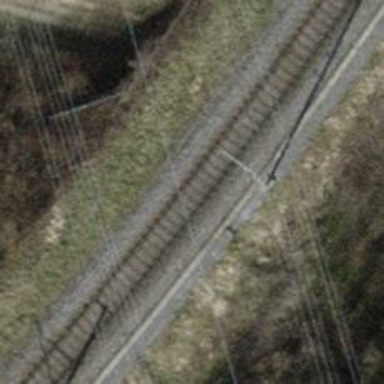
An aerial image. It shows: Single railway track on embankment with electrification through contact line.